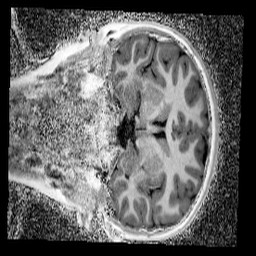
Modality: UNIT1_denoised
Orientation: coronal
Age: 10
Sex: female
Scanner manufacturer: siemens
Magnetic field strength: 3 T
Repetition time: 4 s
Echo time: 0.00299 s